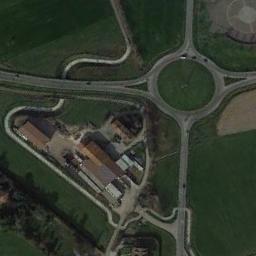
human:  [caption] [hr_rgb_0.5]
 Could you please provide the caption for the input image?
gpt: The roundabout is surrounded by grass .

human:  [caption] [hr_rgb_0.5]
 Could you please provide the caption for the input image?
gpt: There are several moving vehicles on the road at the roundabout, With some buildings and some trees and a large lawn around the roundabout .

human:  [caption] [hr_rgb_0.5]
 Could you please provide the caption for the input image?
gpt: The roundabout with four exits and entrances is in the lawn and some houses are next to the roundabout .

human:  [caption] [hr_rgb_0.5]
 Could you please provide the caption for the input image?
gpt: The roundabout is on the grass next to buildings .

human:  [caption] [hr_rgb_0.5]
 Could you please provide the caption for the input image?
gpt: There are green meadows and some buildings near the roundabout .